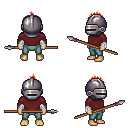
a pixel art fantasy rpg character, male body template, human, tanned skin, maroon long-sleeve shirt, teal pants, red mohawk hairstyle, metal helm, white cloth bandages, spear, four views (front, back, left, right), 2x2 character sprite sheet, small pixel art, hard edges, no anti-aliasing